Aerial crown-view tile of a tropical tree (Barro Colorado Island, Panama), acquired 20240716:
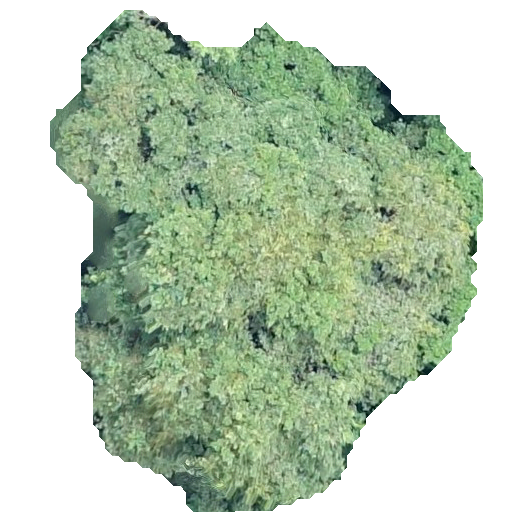
Species: Prioria copaifera
GBIF accepted scientific name: Prioria copaifera
Crown area: 240.495 m²